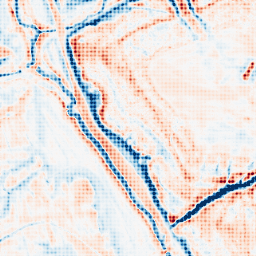
Category: edge_preserving
Decomposition family: bilateral
Decomposition parameters: d: 21
sigma_color: 100
sigma_space: 150
Upsampling method: sinc_blackman
Upsampling parameters: scale: 4
kernel_size: 4
Upsampling scale: 4